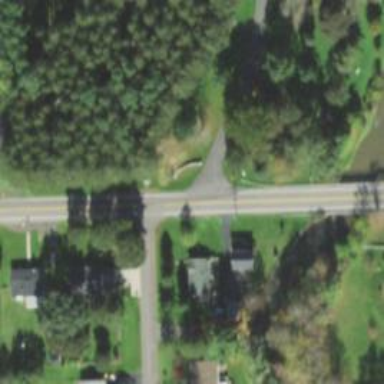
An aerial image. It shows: Road with stop sign.